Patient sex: M
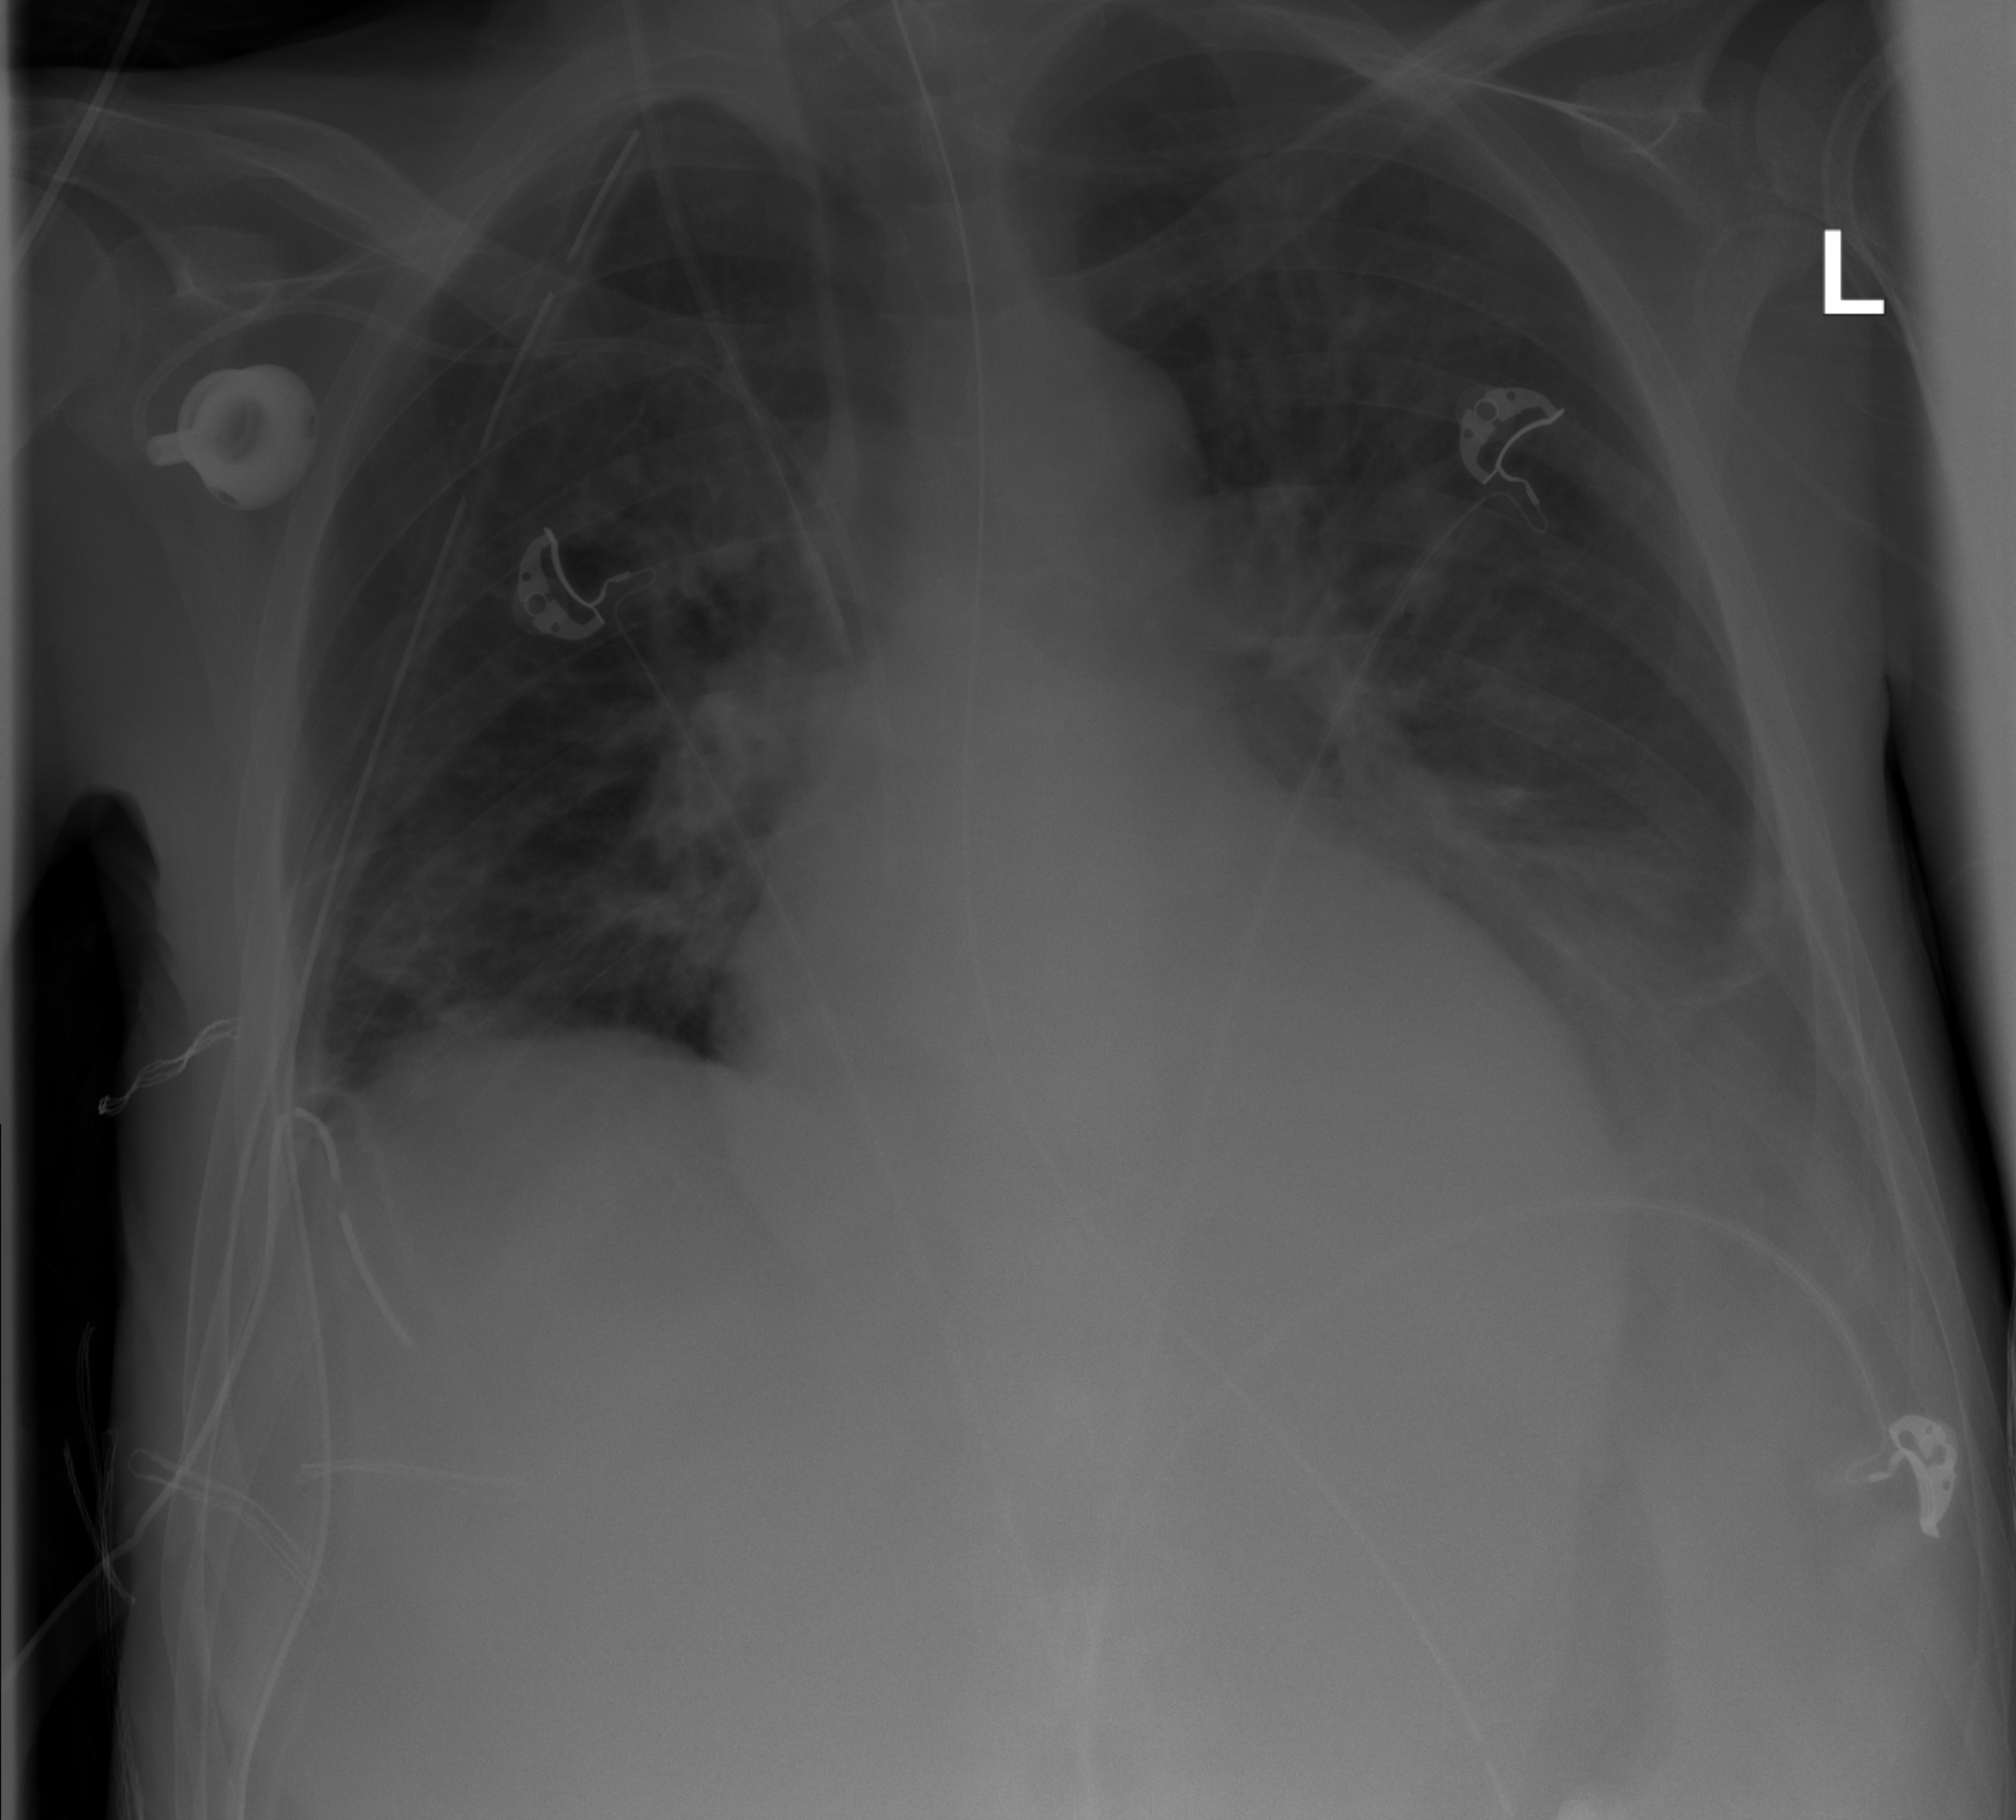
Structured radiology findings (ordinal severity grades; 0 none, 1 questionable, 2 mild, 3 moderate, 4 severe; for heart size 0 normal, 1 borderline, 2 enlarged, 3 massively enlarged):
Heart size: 2
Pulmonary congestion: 2
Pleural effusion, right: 2
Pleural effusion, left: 2
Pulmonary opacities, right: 0
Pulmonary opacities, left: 0
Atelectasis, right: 2
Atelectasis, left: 3